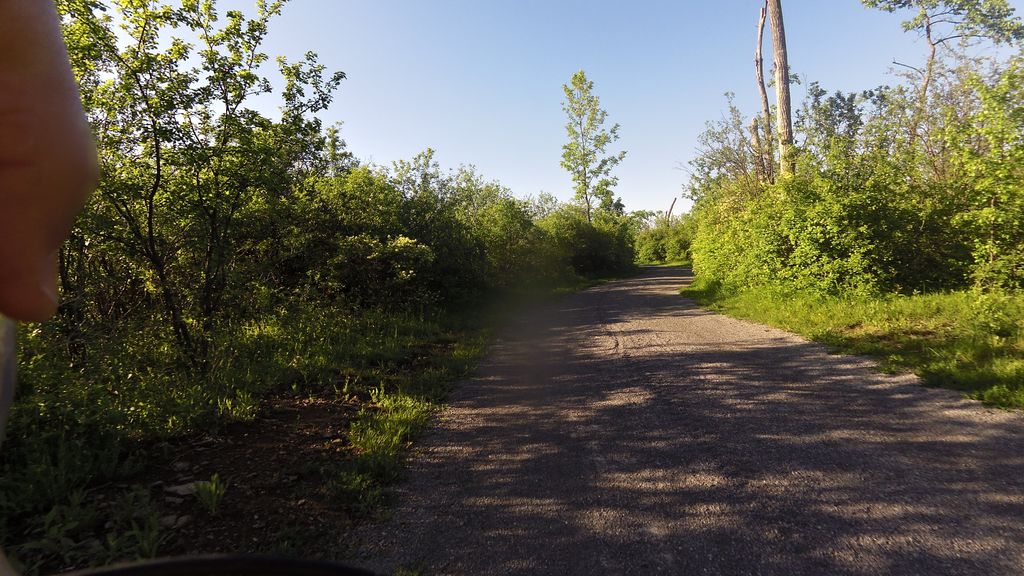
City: ottawa-gatineau